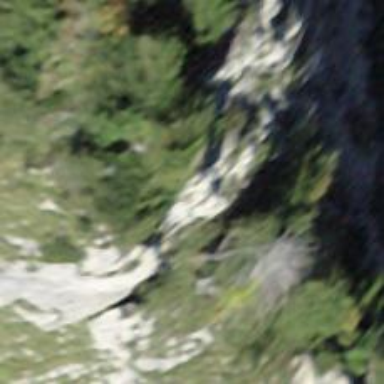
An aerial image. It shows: Natural cliff.